四年级 · 立体几何学
从不同方向观察同一个立体图形, 所看到的形状（）。
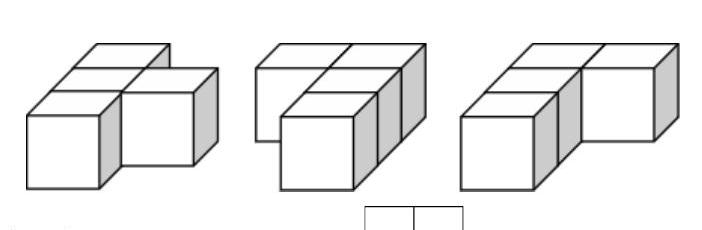
答案: 可能不同